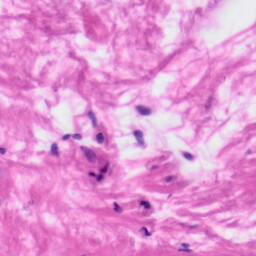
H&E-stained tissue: Tonsil